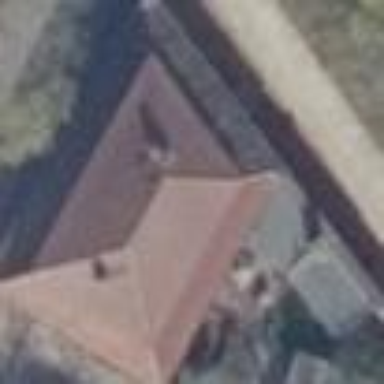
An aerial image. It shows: House with double saltbox roof shape.